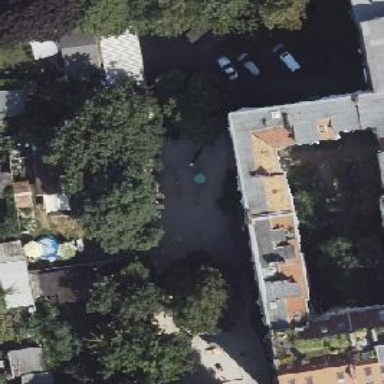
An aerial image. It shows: Hammock in the playground.